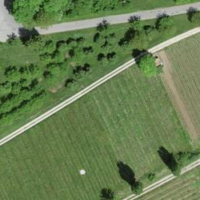
EUNIS habitat code: 40
Species observed at this site:
Cydonia oblonga